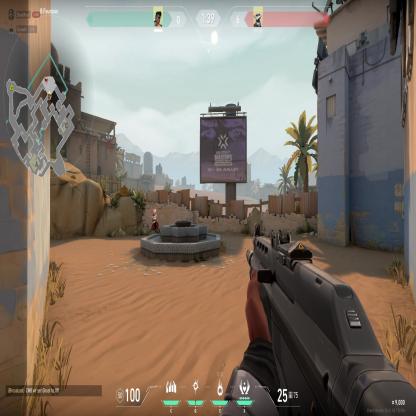
Label: enemy